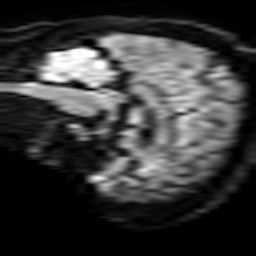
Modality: TRACE
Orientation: sagittal
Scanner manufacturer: philips
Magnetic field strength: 3 T
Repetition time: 4.726 s
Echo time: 0.06165 s